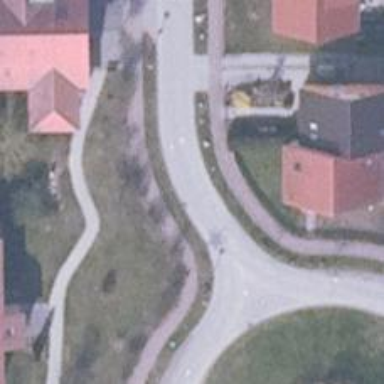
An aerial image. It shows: Residential road with sidewalks on both sides.